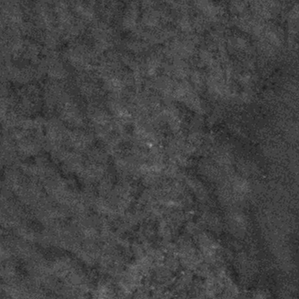
Label: frost